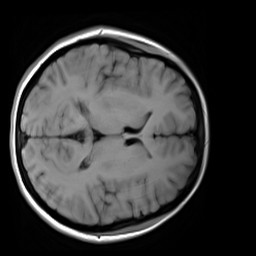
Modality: T1w
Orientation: axial
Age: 23
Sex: female
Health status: healthy
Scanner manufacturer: siemens
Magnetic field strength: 3 T
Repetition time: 4.1 s
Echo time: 0.0085 s